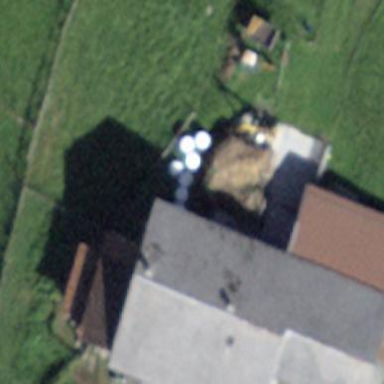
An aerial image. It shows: Rural barn.